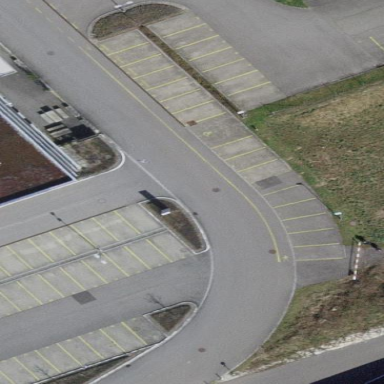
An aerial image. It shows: Parking area with surface.